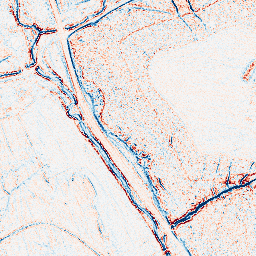
Category: edge_preserving
Decomposition family: bilateral
Decomposition parameters: d: 5
sigma_color: 25
sigma_space: 150
Upsampling method: regularized
Upsampling parameters: scale: 2
lambda_reg: 0.001
Upsampling scale: 2